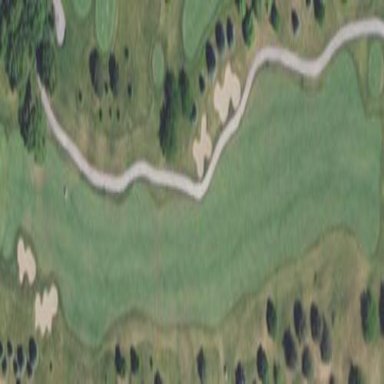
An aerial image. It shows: Golf fairway covered with lush grass.